Question: Count the number of objects in the diagram.
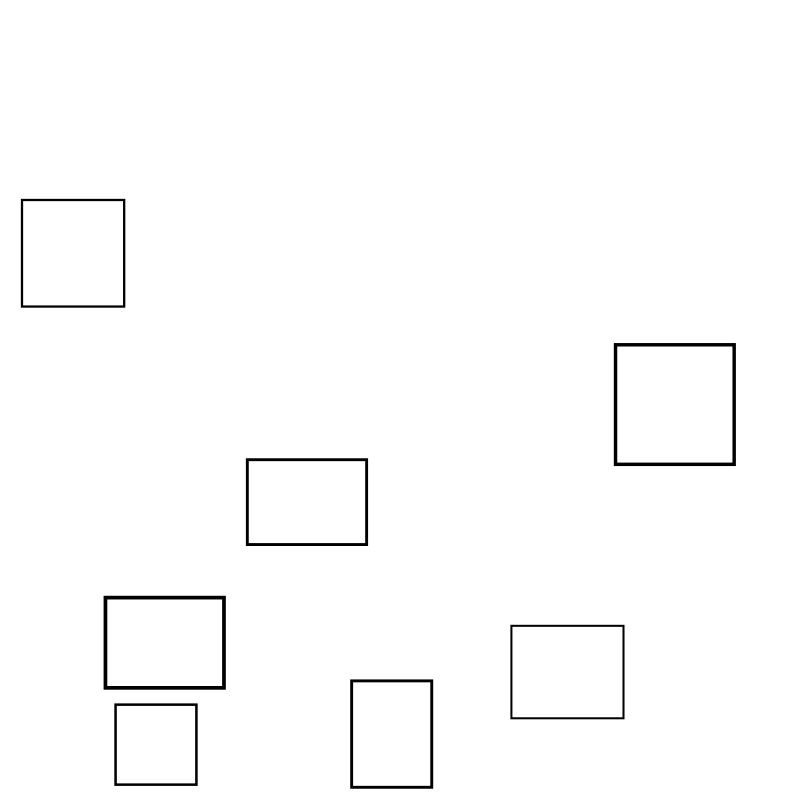
Answer: 7